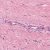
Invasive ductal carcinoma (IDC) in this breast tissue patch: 0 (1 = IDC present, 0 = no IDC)